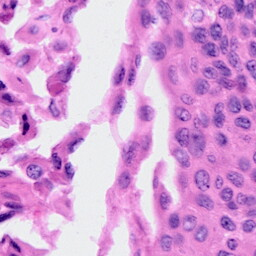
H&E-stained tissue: Cervix